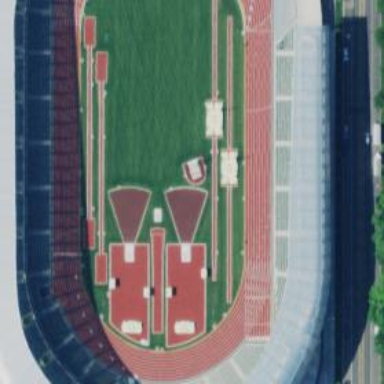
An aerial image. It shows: Track for athletics with facilities for pole vaulting.